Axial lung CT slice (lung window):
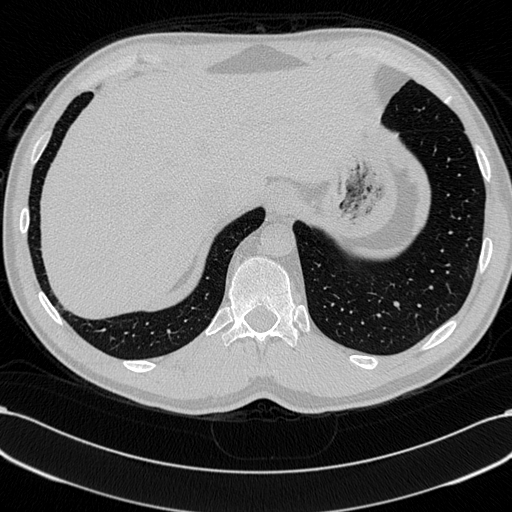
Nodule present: no